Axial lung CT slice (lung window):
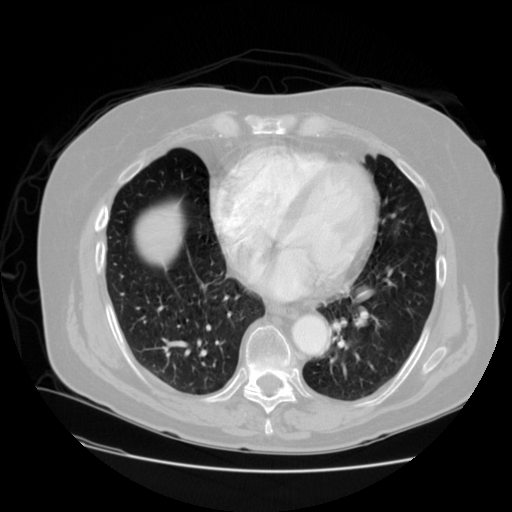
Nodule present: no